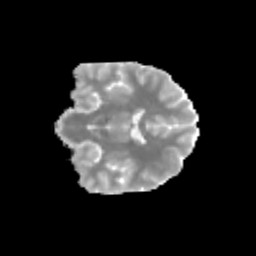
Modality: MD
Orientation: coronal
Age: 13
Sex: female
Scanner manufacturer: siemens
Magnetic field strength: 3 T
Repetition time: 3.8 s
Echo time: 0.07 s